Interaction volume radius: 10 \u00c5
Interaction volume height: 30 \u00c5
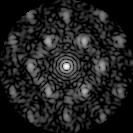
Disorder parameter: 0.5638